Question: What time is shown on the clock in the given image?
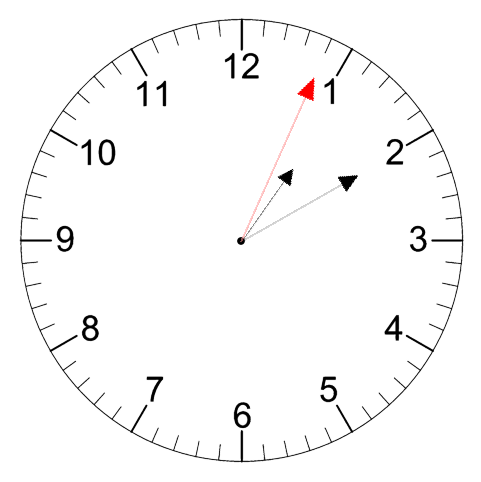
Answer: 01:10:04